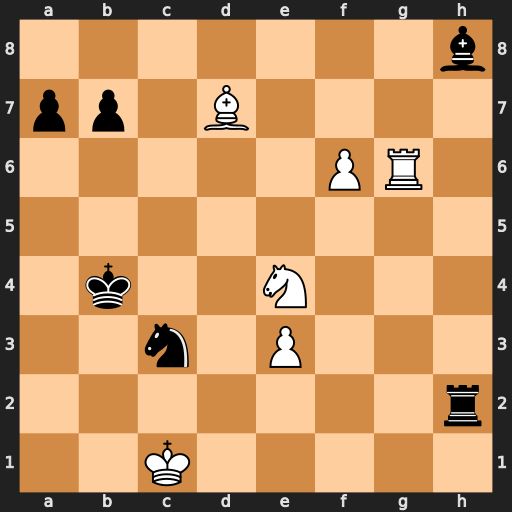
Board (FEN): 7b/pp1B4/5PR1/8/1k2N3/2n1P3/7r/2K5
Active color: w
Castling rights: -
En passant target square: -
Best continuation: f7 Rh1+ Kc2